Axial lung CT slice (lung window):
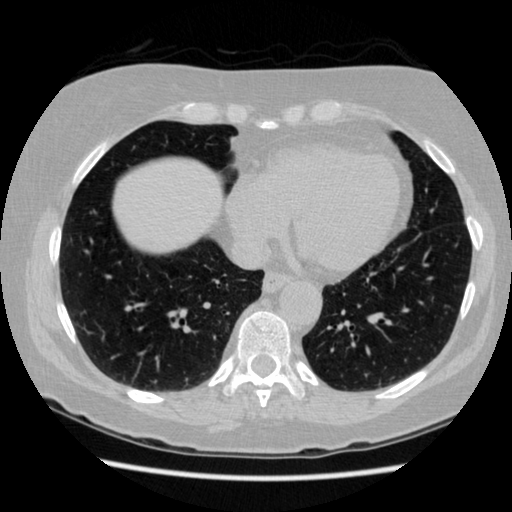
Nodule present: no